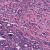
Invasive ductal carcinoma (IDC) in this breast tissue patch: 1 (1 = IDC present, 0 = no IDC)